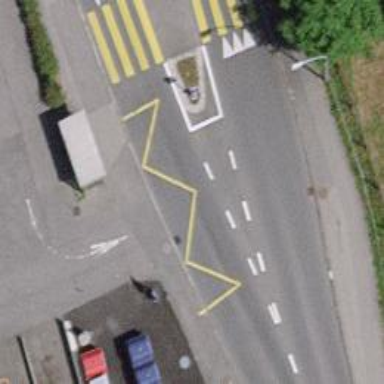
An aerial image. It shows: Bus stop with designated public transport stop position.